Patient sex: F
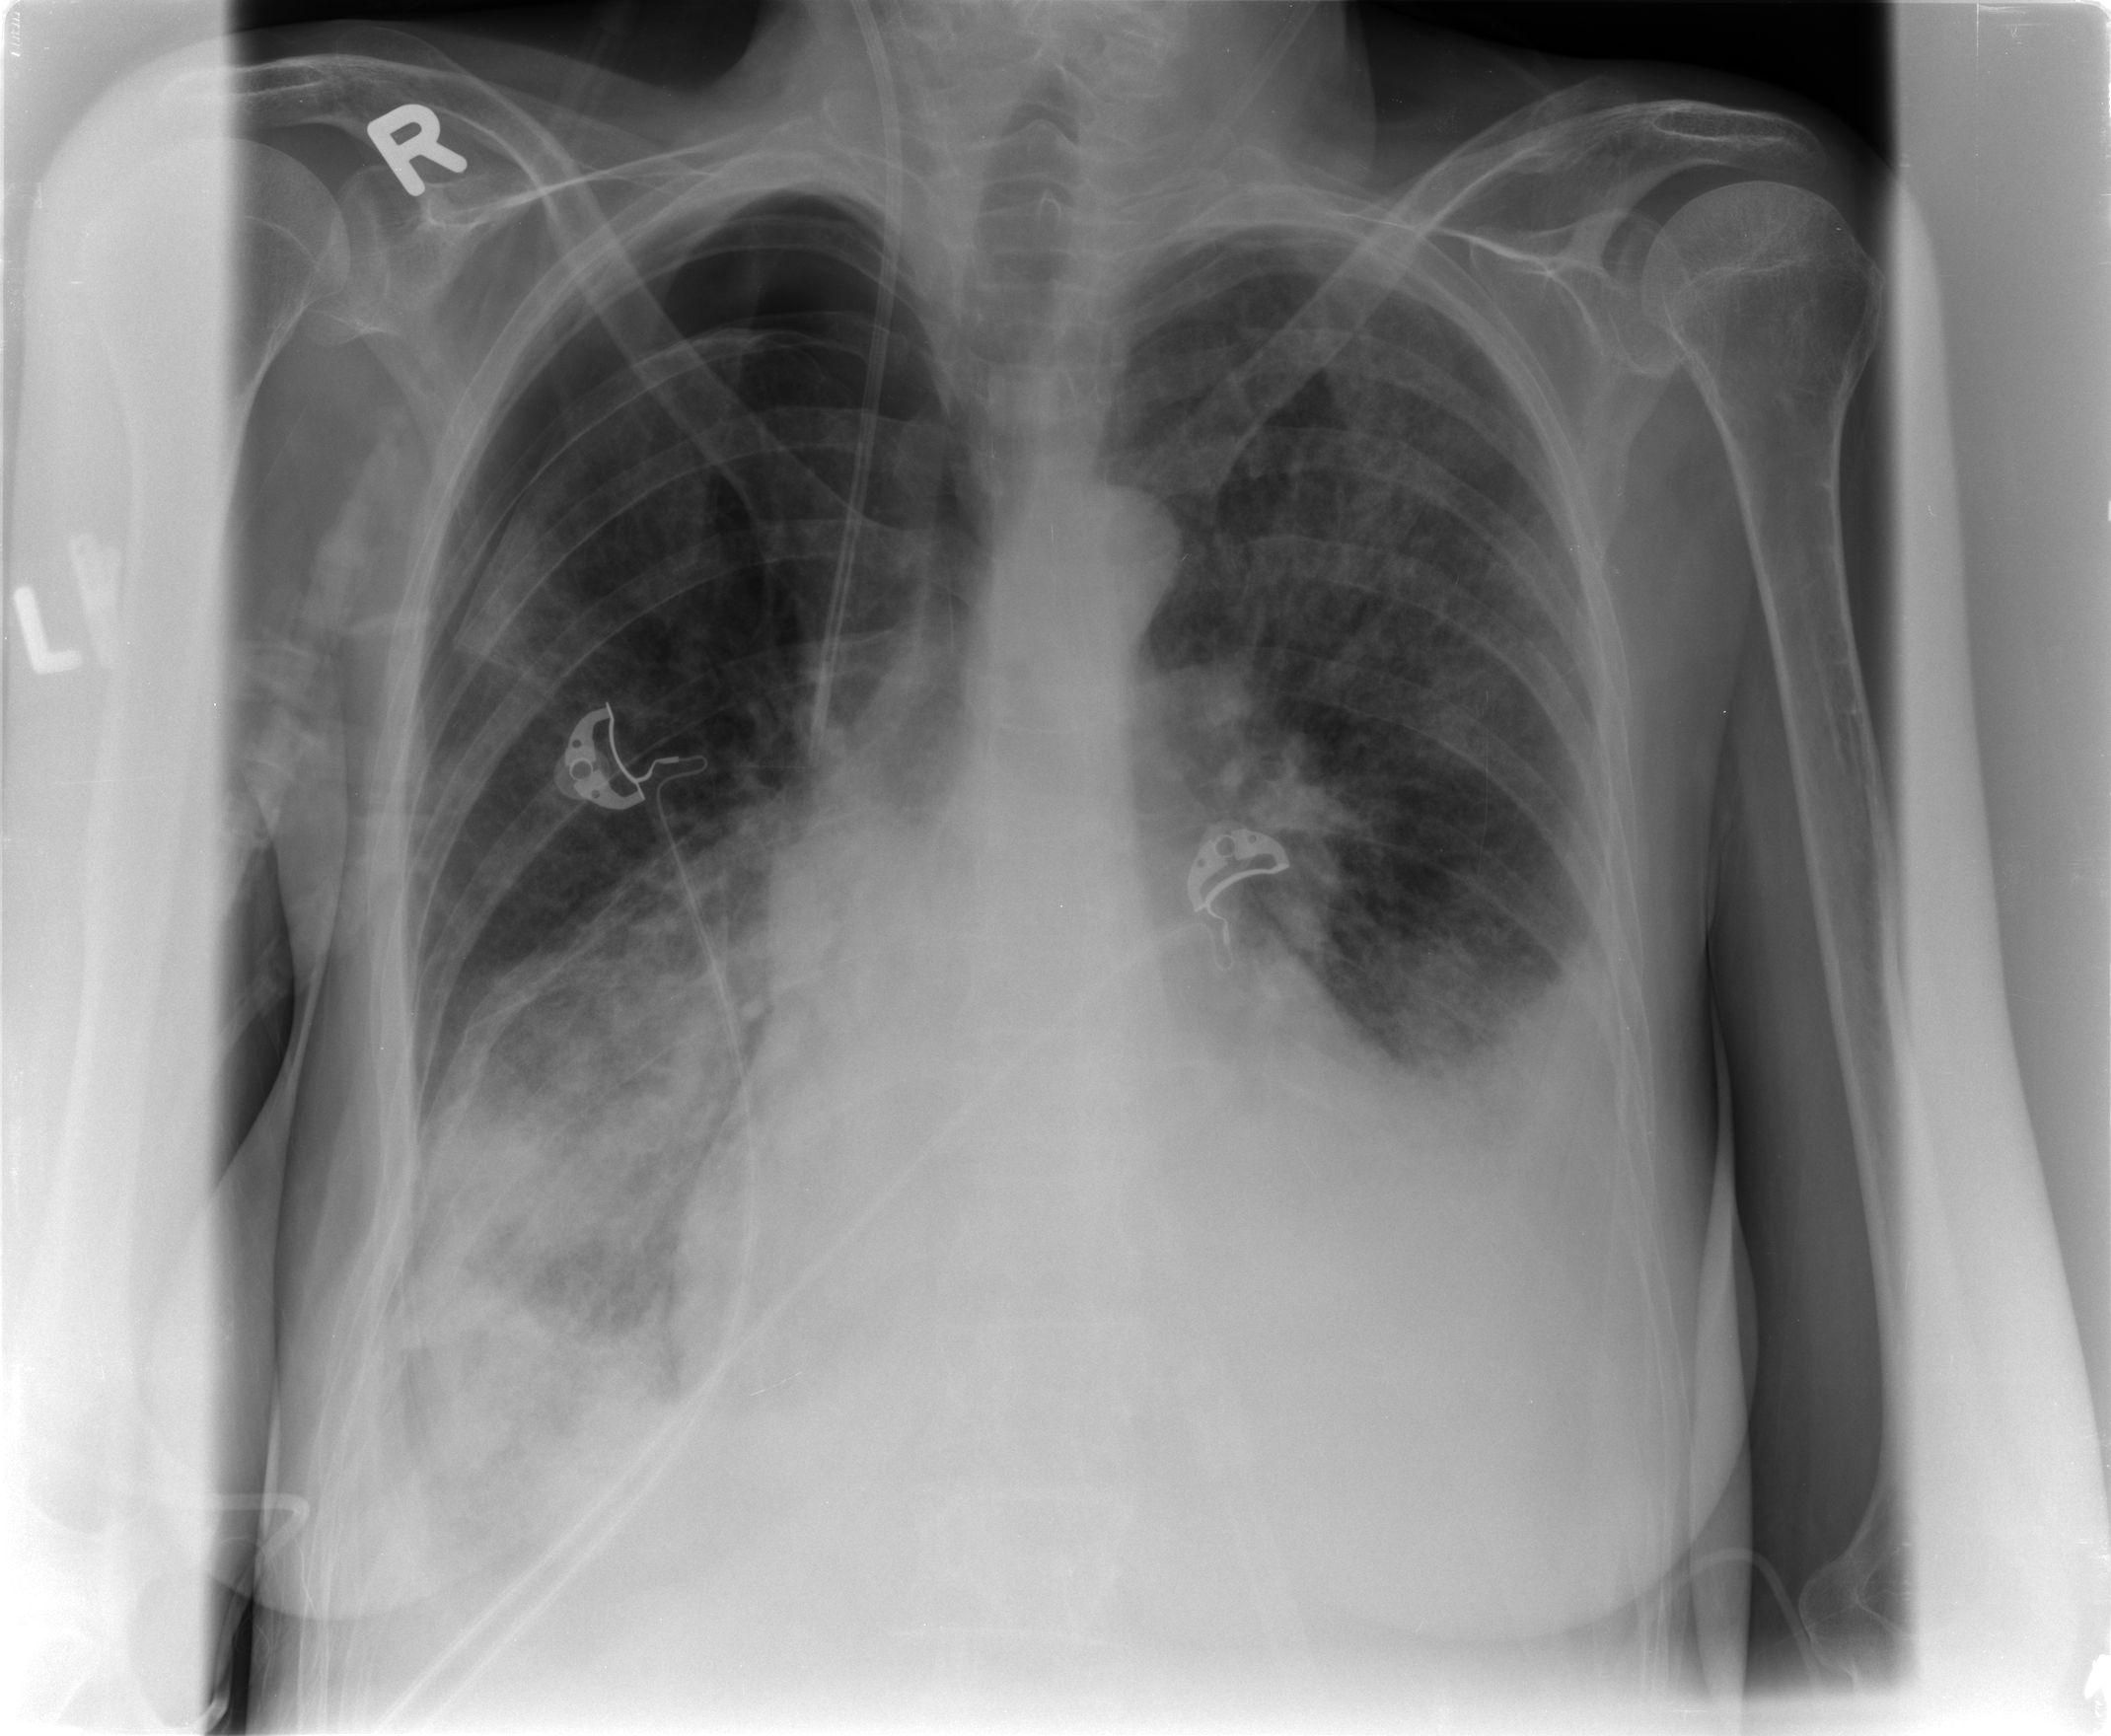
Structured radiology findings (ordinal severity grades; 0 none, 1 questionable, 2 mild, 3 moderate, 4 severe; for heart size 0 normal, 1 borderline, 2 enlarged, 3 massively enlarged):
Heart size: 2
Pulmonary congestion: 2
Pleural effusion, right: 0
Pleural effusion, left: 2
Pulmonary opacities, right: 3
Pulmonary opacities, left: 0
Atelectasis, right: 3
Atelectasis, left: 2